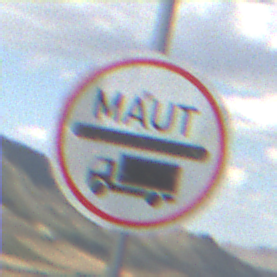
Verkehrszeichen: Mautpflicht
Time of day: Midday
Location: Outdoor (Nature)
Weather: PartlyCloudy
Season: NotSpecified
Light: Natural